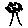
Label: tree